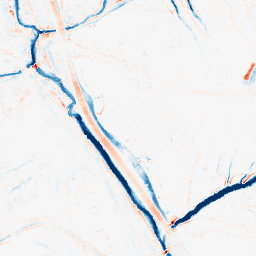
Category: morphological
Decomposition family: morphological
Decomposition parameters: operation: average
size: 5
Upsampling method: bicubic
Upsampling parameters: scale: 8
Upsampling scale: 8